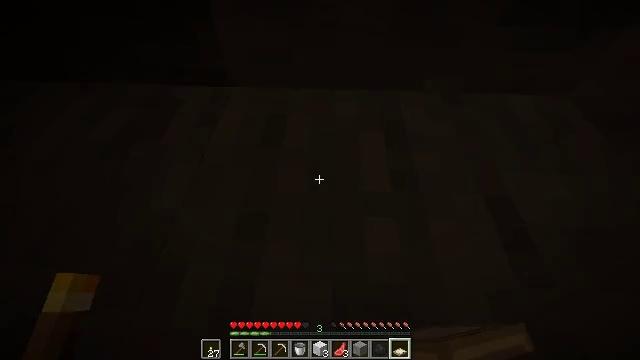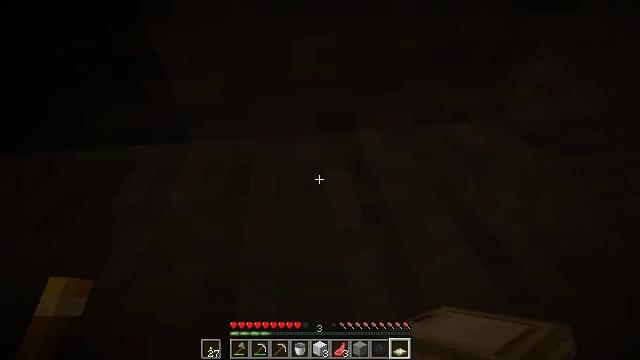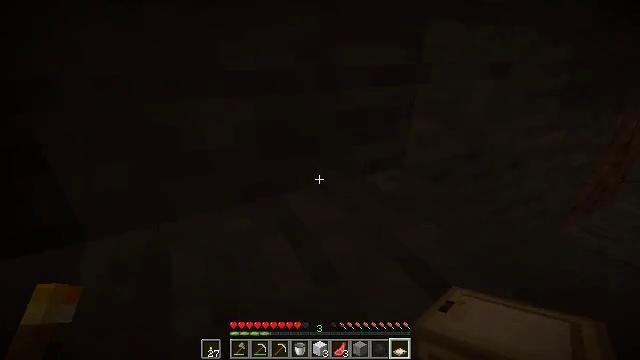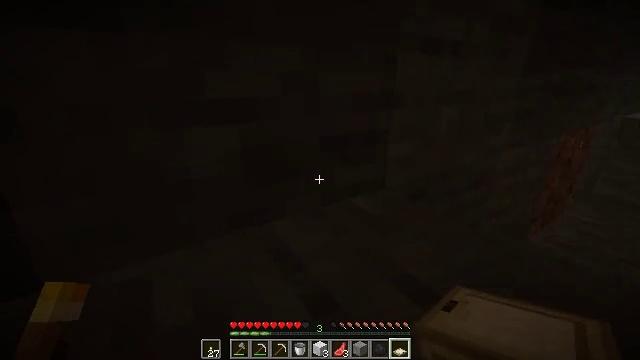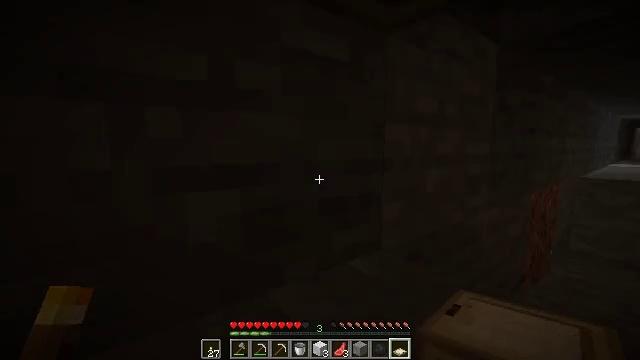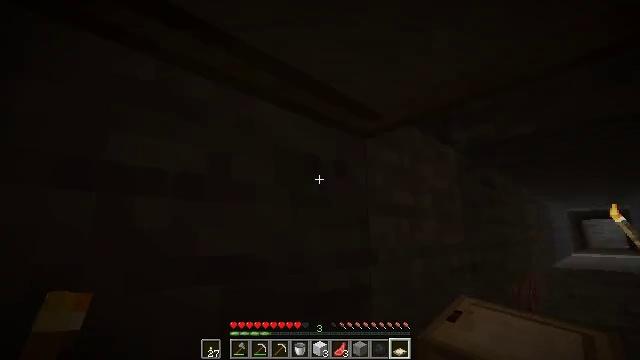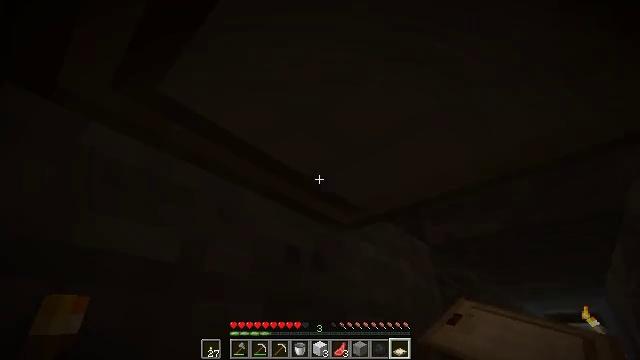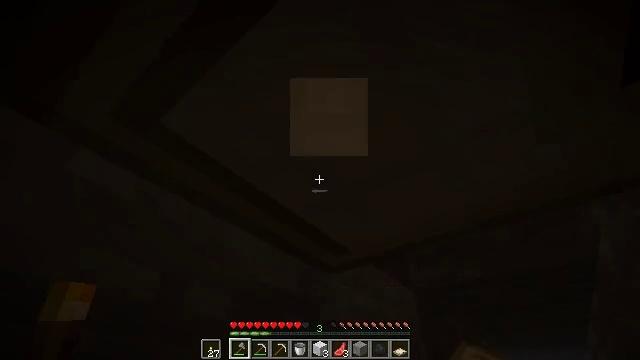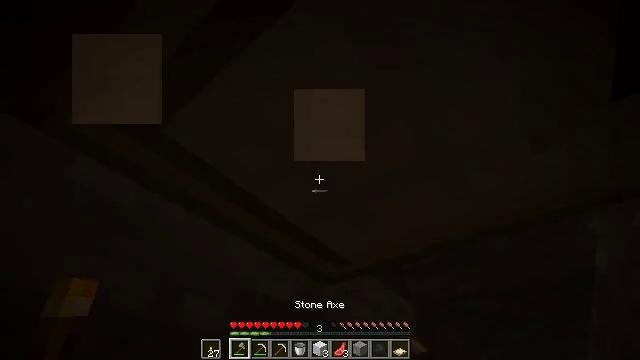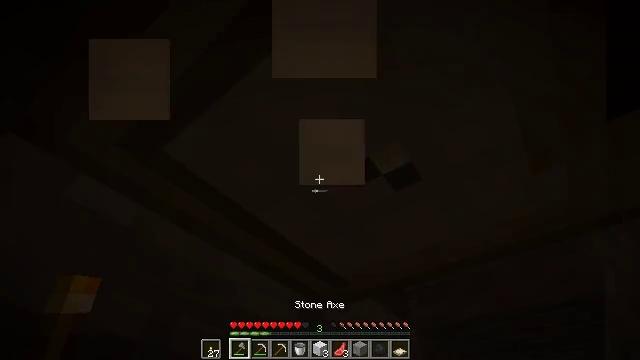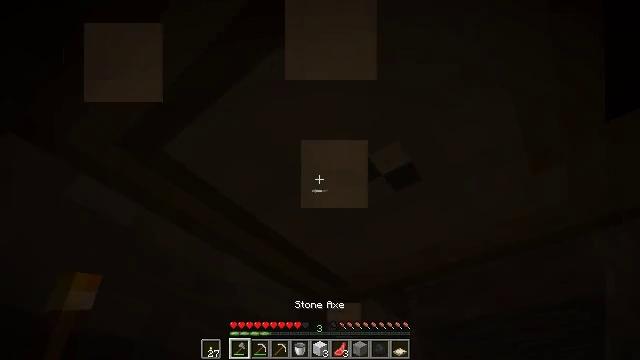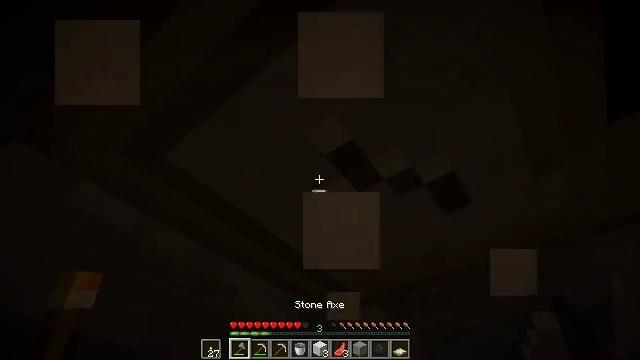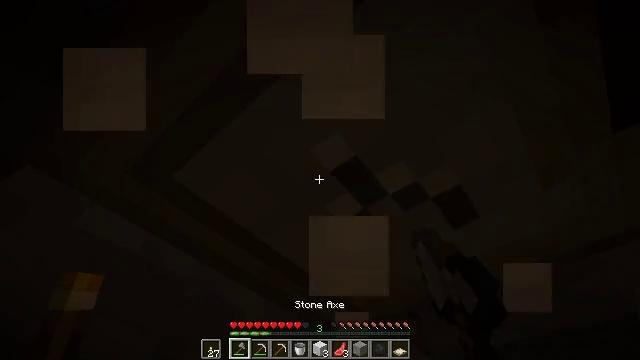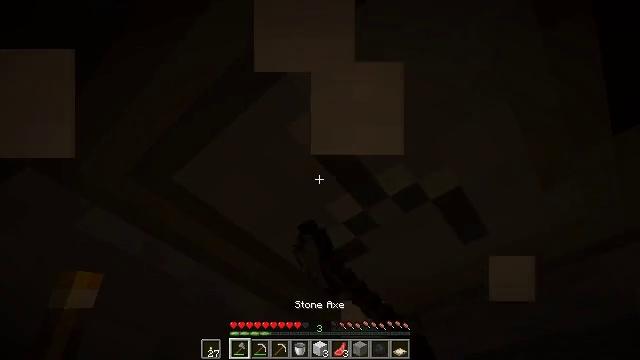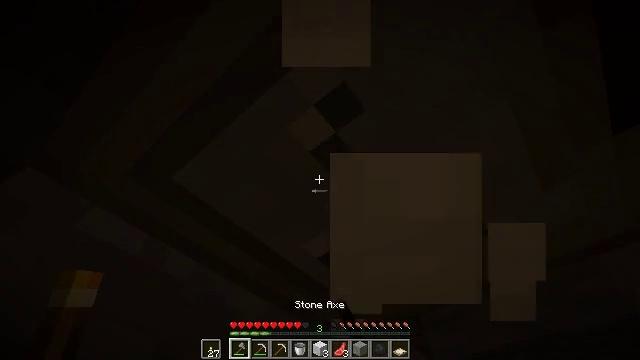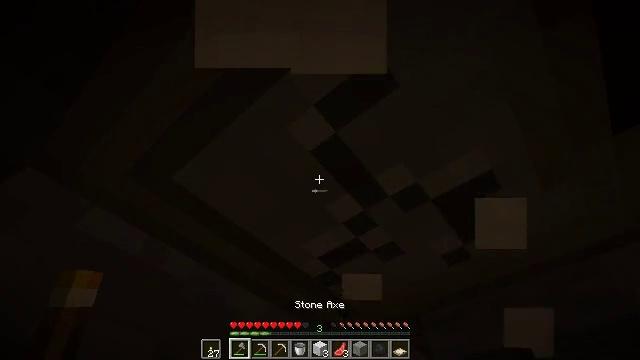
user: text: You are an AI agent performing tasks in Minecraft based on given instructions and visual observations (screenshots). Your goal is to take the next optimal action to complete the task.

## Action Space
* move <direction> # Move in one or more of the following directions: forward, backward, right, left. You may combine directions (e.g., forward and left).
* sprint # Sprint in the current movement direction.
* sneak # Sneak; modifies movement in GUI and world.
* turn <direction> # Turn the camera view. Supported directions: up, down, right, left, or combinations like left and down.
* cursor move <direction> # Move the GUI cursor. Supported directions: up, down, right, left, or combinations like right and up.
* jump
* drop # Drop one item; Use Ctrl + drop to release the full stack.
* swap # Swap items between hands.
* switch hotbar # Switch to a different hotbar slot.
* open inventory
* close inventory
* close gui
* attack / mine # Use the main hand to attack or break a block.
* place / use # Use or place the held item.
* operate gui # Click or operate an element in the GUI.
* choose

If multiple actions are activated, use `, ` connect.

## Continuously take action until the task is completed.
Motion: motion action
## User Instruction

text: Collect the birch trapdoor by breaking it.
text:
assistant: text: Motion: turn right and up
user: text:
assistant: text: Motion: move left, turn right and up
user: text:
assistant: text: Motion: move left, turn right and up
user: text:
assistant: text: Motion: move left, turn right and up
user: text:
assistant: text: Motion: turn right and up
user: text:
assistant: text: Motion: turn right and up
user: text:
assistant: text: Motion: turn right and up, attack / mine, switch to hotbar 1
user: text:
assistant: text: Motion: turn up, attack / mine, switch to hotbar 1
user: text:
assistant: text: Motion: turn up, attack / mine, switch to hotbar 1
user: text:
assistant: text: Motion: attack / mine
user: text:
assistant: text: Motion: turn up, attack / mine
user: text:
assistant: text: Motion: turn left and up, attack / mine
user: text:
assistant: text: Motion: attack / mine
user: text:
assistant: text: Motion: attack / mine
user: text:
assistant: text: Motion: attack / mine
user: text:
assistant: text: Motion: attack / mine
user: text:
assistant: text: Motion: attack / mine
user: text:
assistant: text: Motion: attack / mine
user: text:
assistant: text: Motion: attack / mine
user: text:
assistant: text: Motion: attack / mine
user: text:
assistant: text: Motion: attack / mine
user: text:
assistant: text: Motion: attack / mine
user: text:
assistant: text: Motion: attack / mine
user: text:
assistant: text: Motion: attack / mine
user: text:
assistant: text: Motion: move left, attack / mine
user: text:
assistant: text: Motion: move left, attack / mine
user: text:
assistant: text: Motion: attack / mine
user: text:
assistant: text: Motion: turn down, attack / mine
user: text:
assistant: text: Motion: turn right, attack / mine
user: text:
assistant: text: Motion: attack / mine